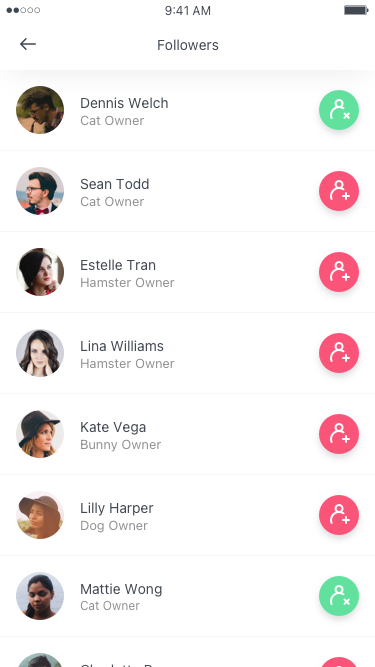
Text in this UI design:
1.2M followers
Search…
Cancel